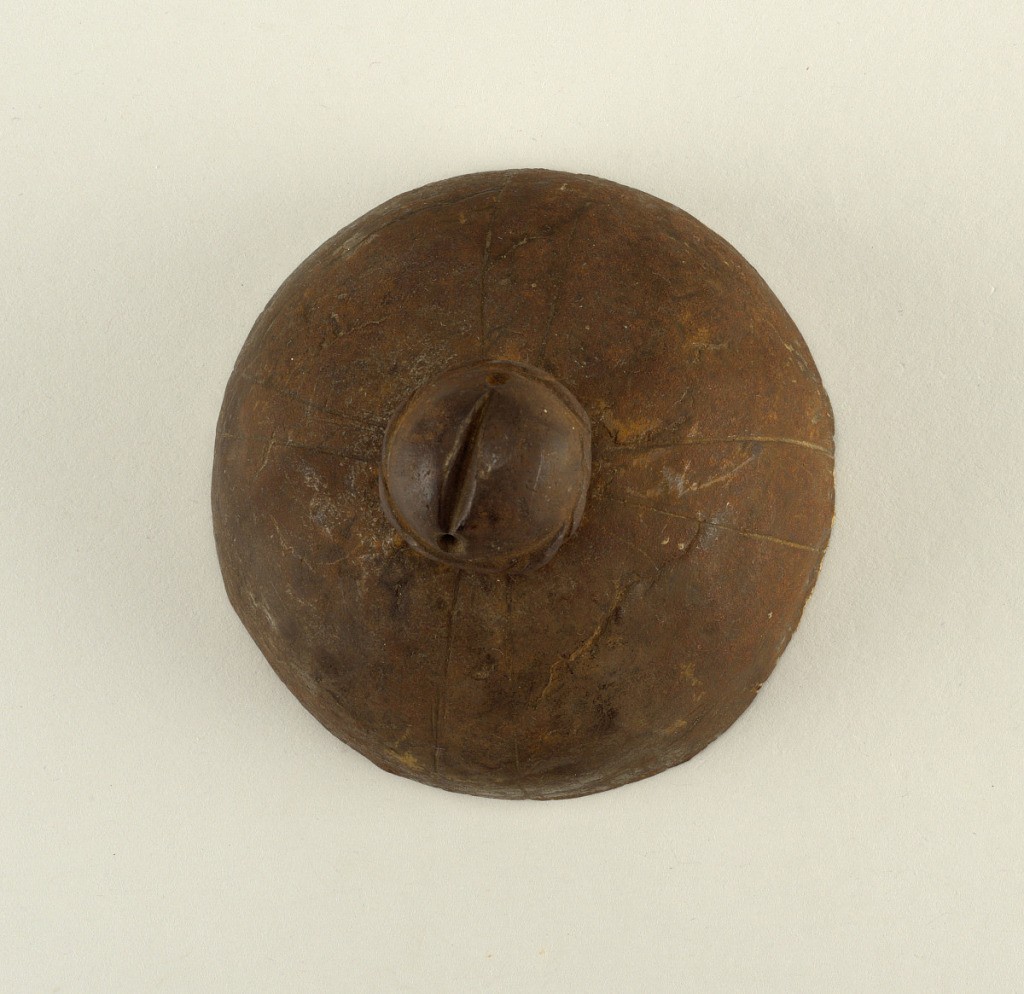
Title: Decorative door boss and nail
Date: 15th century
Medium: Wrought iron
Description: Hemispherical boss divided into four triangular sections by roughly parallel paired lines. Rounded nail head with wrought line across top, above circling serrated band. On square shank.